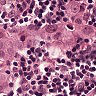
Metastatic tissue present: yes